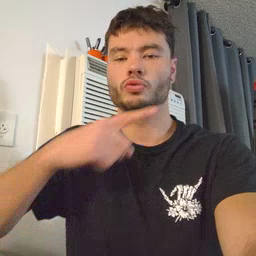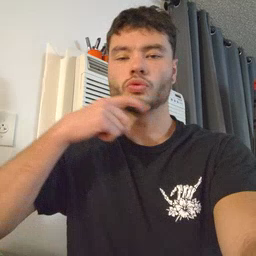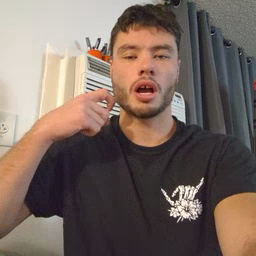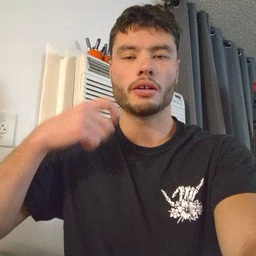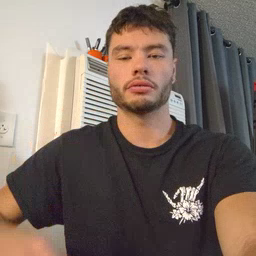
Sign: dry